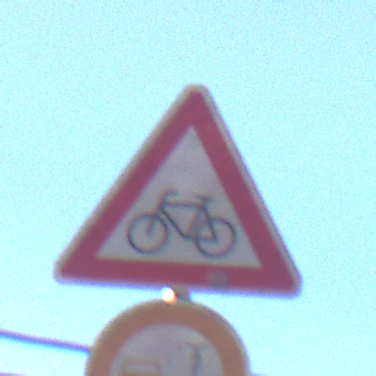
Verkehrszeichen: RadverkehrRechts
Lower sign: VerbotUeberholenEinspurigeFahrzeuge
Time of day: MorningAfternoon
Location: Outdoor (Nature)
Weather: Clear
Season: Winter
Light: Natural